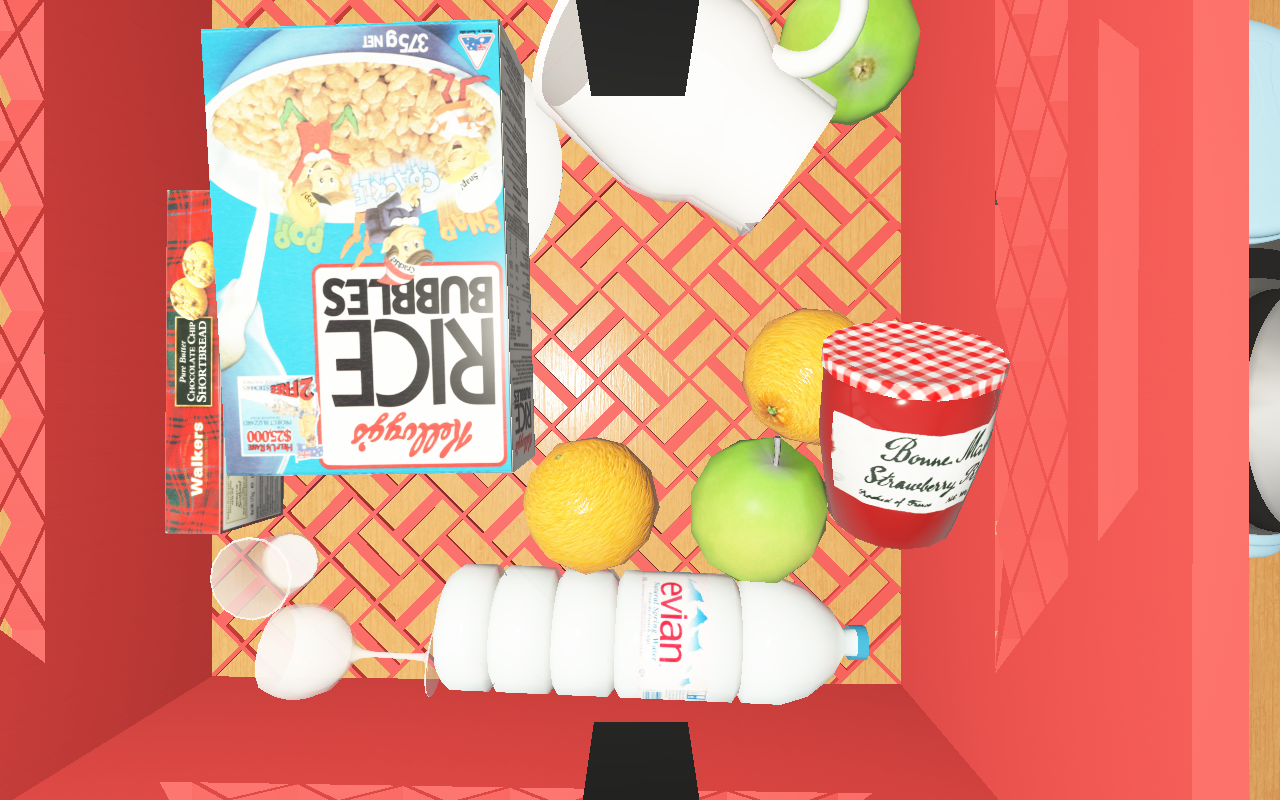
Objects in the scene:
water bottle
wineglass
cereal box
biscuit box